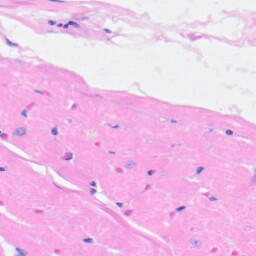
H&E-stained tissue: Heart